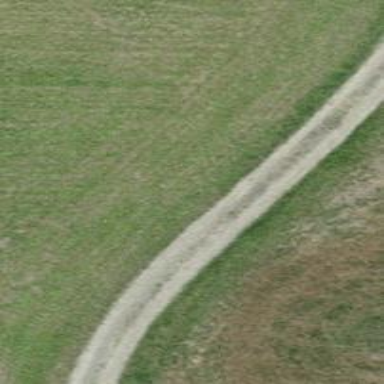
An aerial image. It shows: Track with pebblestone surface graded as grade3.